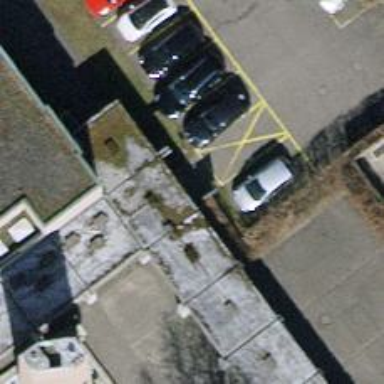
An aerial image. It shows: Bollard.